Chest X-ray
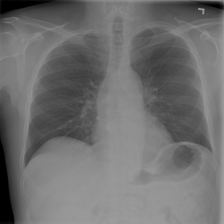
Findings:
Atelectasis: negative
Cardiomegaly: negative
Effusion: negative
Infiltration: negative
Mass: negative
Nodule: negative
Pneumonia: negative
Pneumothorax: negative
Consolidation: negative
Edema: negative
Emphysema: negative
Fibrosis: negative
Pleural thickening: negative
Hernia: negative